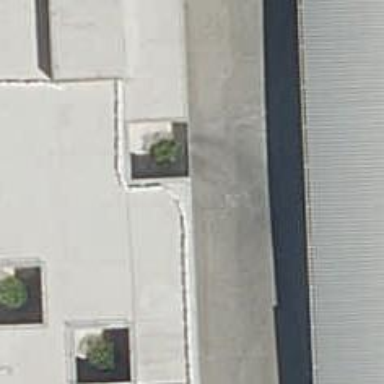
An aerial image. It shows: Wall barrier.